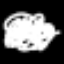
Label: frog